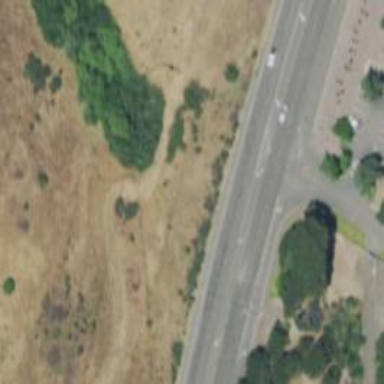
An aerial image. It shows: Secondary road.